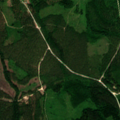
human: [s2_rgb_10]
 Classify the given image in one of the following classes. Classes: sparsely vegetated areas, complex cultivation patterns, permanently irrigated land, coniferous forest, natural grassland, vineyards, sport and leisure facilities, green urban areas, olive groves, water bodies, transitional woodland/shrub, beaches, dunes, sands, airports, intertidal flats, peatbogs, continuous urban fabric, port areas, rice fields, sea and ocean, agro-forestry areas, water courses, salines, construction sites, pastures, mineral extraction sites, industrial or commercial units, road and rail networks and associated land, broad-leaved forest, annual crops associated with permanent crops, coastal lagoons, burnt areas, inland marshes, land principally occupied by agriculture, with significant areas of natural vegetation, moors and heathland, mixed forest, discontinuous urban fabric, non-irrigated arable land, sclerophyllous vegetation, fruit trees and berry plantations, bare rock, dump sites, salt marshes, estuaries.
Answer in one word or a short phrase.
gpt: broad-leaved forest, coniferous forest, mixed forest